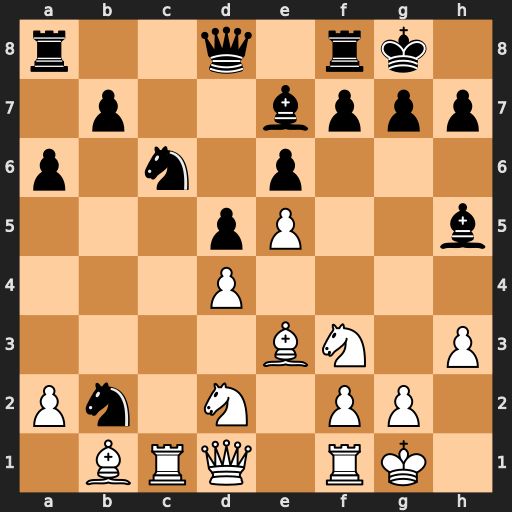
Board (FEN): r2q1rk1/1p2bppp/p1n1p3/3pP2b/3P4/4BN1P/Pn1N1PP1/1BRQ1RK1
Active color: w
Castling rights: -
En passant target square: -
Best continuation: Qc2 Bg6 Qxb2